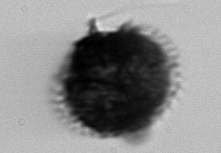
Label: Gonyaulax